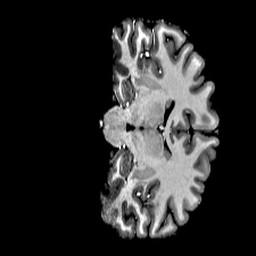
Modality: T1w
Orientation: coronal
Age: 23
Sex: female
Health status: healthy
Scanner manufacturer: siemens
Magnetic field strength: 6.98 T
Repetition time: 6 s
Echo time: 0.00302 s